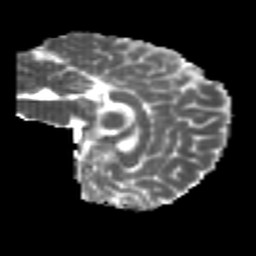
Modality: MD
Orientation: sagittal
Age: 24
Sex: female
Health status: healthy
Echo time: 0.074 s